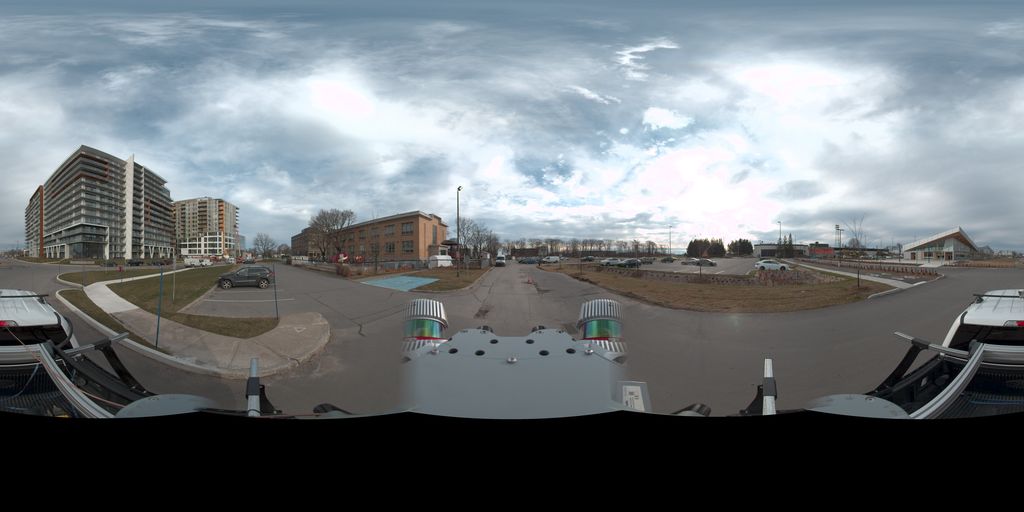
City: quebec_city